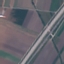
Land use / land cover class: Highway